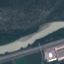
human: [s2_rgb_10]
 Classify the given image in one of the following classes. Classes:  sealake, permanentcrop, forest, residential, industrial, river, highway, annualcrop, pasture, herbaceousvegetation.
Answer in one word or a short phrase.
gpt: River